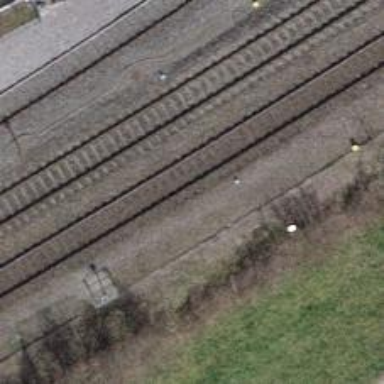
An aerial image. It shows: Single rail track for railway.